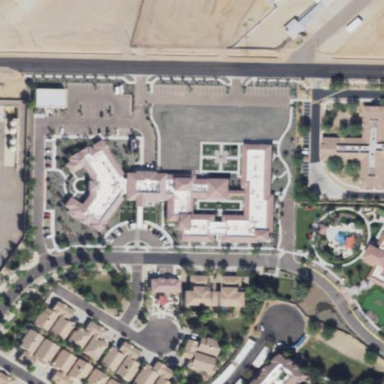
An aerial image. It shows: Social facility building.